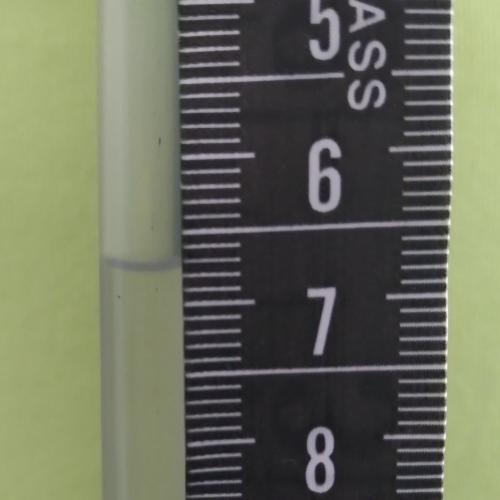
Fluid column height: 6.7 cm